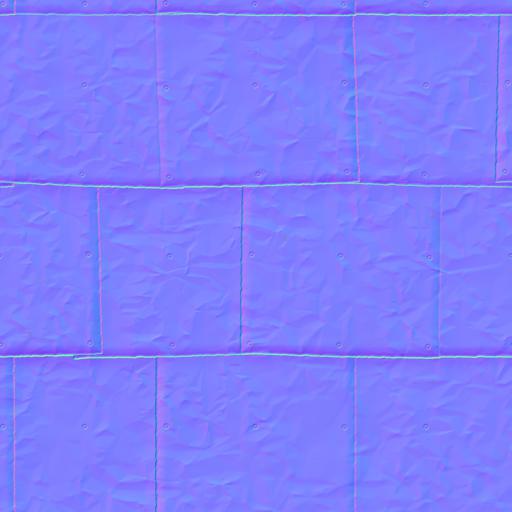
metal plates